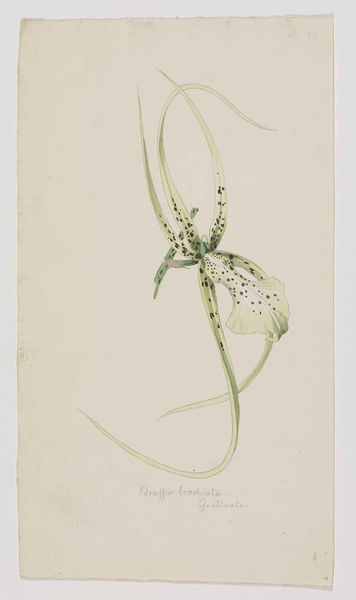
Titel: Orchidee "Brassia Brachiata" (Guatemala)
Künstler: Adolf Schrödter
Standort: Karlsruhe
Institution: Staatliche Kunsthalle Karlsruhe
Schlagwörter: blätter, weiß, aquarell, gelb, grün, blume, schwarz, skizze, zeichnung, blüte, hochformat, alt, blass, signatur, ast, natur, schlank, blatt, pflanze, rosa, zart, farbig, schrift, papier, studie, dunkelgrün, farbe, hellgrün, spitz, detail, inschrift, japanisch, punkte, blühen, name, tusche, buch, gepunktet, detailliert, stengel, druck, lithographie, stich, lithografie, seite, illustration, text, punkt, beschriftung, bleistift, entwurf, lilie, stängel, gefleckt, blütenblatt, fäden, filigran, detailgetreu, miniatur, botanik, stiehl, handschrift, beschreibung, leopard, orchidee, pünktchen, simpel, tiger, merian, orchide, blühte, signature, freigestellt, 1, farve, tgrün, punktr, hochforma, bl#ätter, cpflanze, pflanzenstudie, grün zeichnung